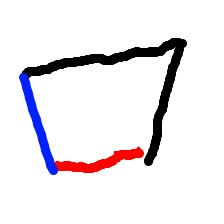
Shape: trapezoid